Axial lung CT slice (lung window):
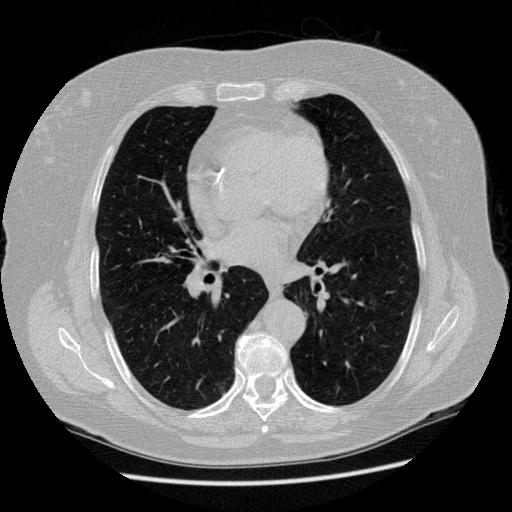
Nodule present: no